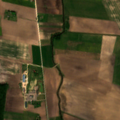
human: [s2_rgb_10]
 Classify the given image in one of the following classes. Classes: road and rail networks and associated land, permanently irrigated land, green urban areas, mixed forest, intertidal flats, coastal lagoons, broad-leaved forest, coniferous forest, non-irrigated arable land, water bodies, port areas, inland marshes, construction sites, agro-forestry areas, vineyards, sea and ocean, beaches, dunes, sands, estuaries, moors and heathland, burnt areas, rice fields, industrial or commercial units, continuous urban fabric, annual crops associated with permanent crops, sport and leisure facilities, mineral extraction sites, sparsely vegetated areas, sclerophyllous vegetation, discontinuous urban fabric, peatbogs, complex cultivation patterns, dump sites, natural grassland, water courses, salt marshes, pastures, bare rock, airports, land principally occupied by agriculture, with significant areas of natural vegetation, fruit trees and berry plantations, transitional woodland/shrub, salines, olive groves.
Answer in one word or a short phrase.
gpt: discontinuous urban fabric, non-irrigated arable land, pastures, broad-leaved forest